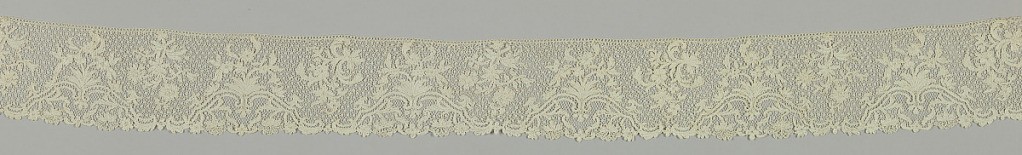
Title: Border
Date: mid-18th century
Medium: linen Technique: needle lace with 6-sided reworked ground
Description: Symmetrical scrolls surmounted by floral sprays, alternating with repeated design of inverted floral sprays.